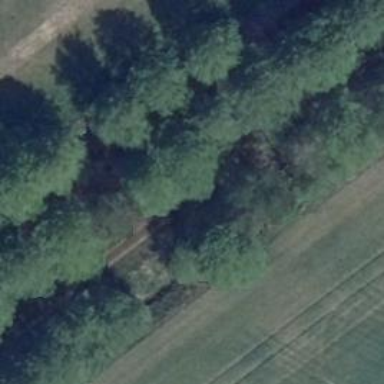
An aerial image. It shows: Row of deciduous broadleaved trees.